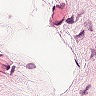
Metastatic tissue present: no